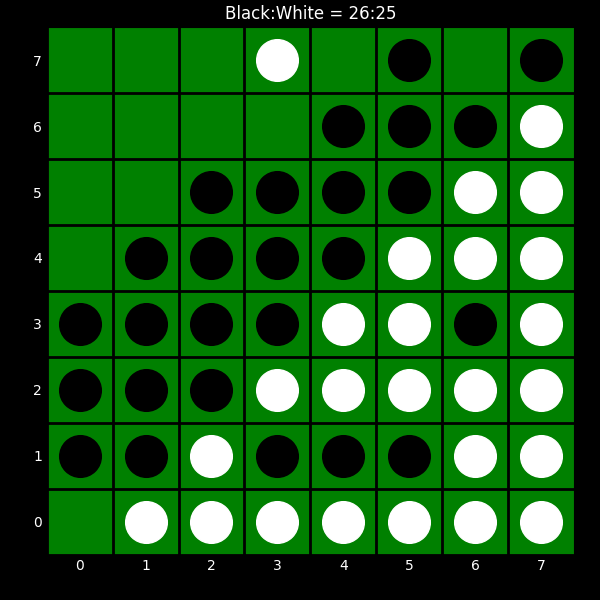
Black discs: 26
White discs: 25